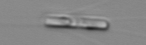
Label: Chaetoceros_subtilis